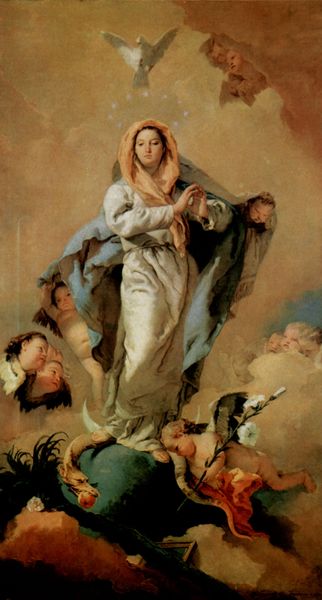
Titel: Die Unbefleckte Empfängnis
Künstler: Giovanni Battista Tiepolo
Standort: Madrid
Institution: Palacio Real de Madrid
Schlagwörter: baum, blau, flügel, gemälde, gott, hand, himmel, mann, nackt, schatten, umhang, vogel, weiß, wolken, gelb, grün, mädchen, ocker, blume, blumen, braun, frankreich, frau, grau, hell, kleid, licht, orange, schwarz, blüte, rose, rot, schal, schleier, tier, tuch, wolke, beige, hochformat, arm, barock, bibel, falten, gesicht, rahmen, stehen, taube, hände, erde, wolen, gewand, mantel, realismus, stoff, kind, rosa, kinder, engel, putto, apfel, kopfbedeckung, spanien, naturalismus, farbe, baby, gefaltet, kopftuch, palme, bauer, eva, paradies, religion, stern, winde, zweig, schweben, jungfrau, mondsichel, sterne, schlange, kugel, lilie, erdkugel, schein, heiligenschein, ausgestreckt, jesus, leid, versuchung, heilige, fresko, heilig, putten, maria, madonna, globus, maria magdalena, mutter gottes, putti, schwebend, ciel, drache, dragon, altarbild, himmelfahrt, verkündigung, tiepolo, spätbarock, weltkugel, vierge, dreifaltigkeit, ange, heiliger geist, himmelskönigin, paradis, friedenstaube, geichter, mariae himmelfahrt, immaculata, köpfte, maria mondsichel, ummahng, de, ke, auréole, wolkjen, colombe, puti